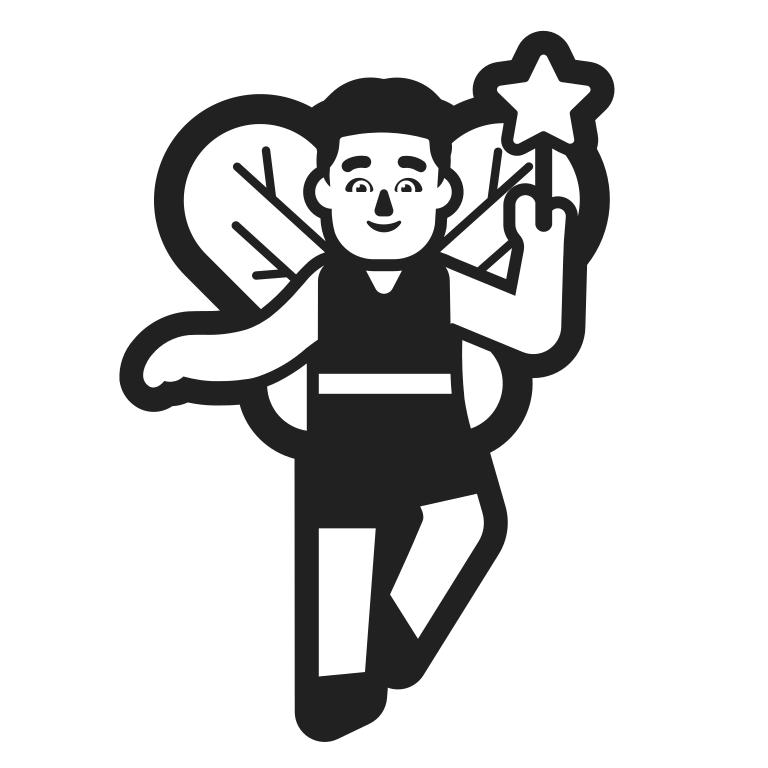
man fairy high contrast default